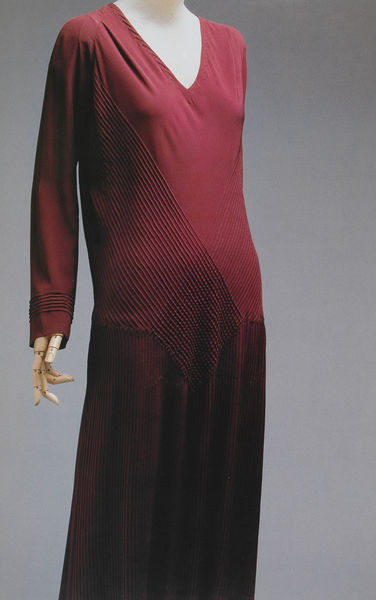
Titel: Tageskleid
Künstler: Madeleine Voinnet
Institution: unbekannt
Schlagwörter: hand, schatten, brust, busen, grau, kleid, rot, mode, rock, arm, falten, hals, gewand, brüste, linien, streifen, foto, fotografie, photographie, puppe, photo, bordeauxrot, frauenkörper, v ausschnitt